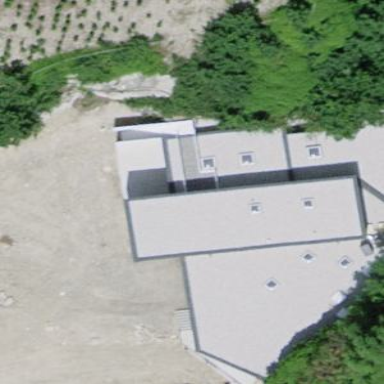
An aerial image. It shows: Building.